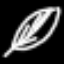
Label: leaf